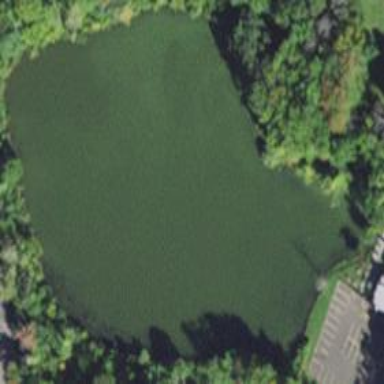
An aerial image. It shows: Peaceful pond surrounded by nature.